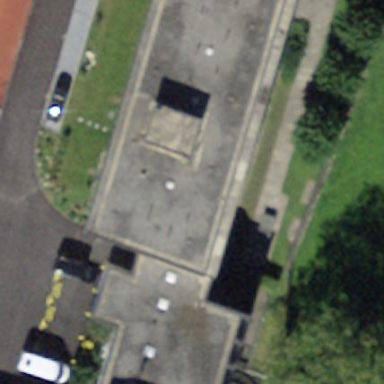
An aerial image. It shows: School building.